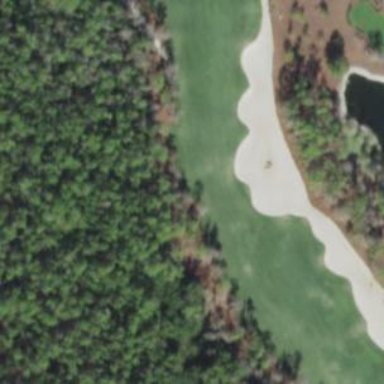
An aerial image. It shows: Grassy area designated as golf fairway.